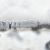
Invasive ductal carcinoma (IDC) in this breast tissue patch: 0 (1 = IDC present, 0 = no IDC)